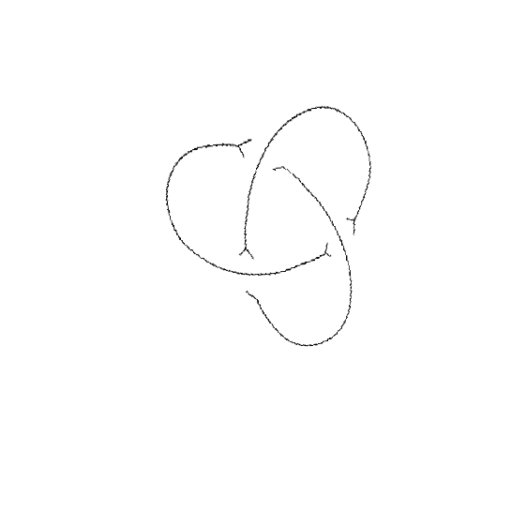
Crossing number: 3